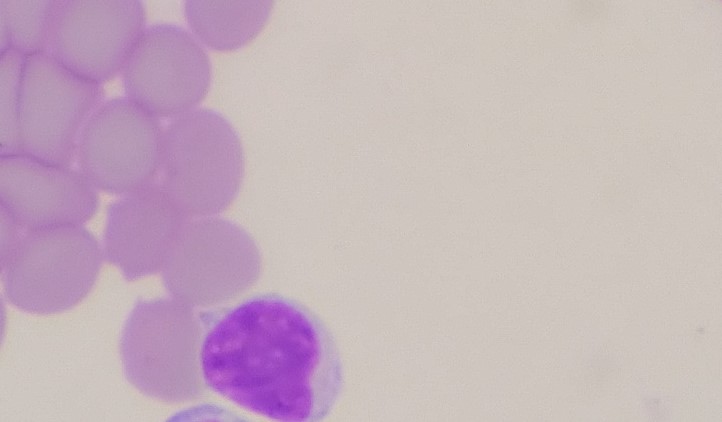
White blood cell type: Lymphocyte